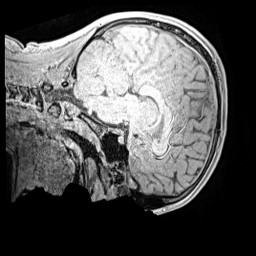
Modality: MP2RAGE
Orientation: sagittal
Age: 11
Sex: male
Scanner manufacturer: siemens
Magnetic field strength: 3 T
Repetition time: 4 s
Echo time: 0.00299 s